Question: I want to extract exif data from jpg images. <URL> seemed like a good choice to simplify this chore, and so I installed it via NuGet.
I then tried to get started using the sample code from <URL>:
'''
using (ExifReader reader = new ExifReader(@"C: emp estImage.jpg"))
{
// Extract the tag data using the ExifTags enumeration
DateTime datePictureTaken;
if (reader.GetTagValue<DateTime>(ExifTags.DateTimeDigitized, out datePictureTaken))
{
// Do whatever is required with the extracted information
//System.Windows.MessageBox.Show(this, string.Format("The picture was taken on {0}",
// datePictureTaken), "Image information"); //, MessageBoxButtons.OK);
}
}
'''
but get an error:
> The best overloaded method match for 'ExifLib.ExifReader.ExifReader(System.IO.Stream)' has some invalid arguments
and
> Argument 1: cannot convert from 'string' to 'System.IO.Stream'
both on this line:
'''
using (ExifReader reader = new ExifReader(@"C: emp estImage.jpg"))
'''
Is this fixable, or is ExifLib not usable from a WPF / XAML app?
If ExifLib is a viable solution for a WPF / XAML app, what alternatives exist?
With this code, from Simon McKenzie's answer:
'''
private void btnLoadNewPhotoset_Click(object sender, RoutedEventArgs e)
{
using (var store = IsolatedStorageFile.GetUserStoreForApplication())
using (var stream = store.OpenFile("testImage.jpg", FileMode.Open))
using (var reader = new ExifReader(stream))
{
// ...
}
}
'''
I still get an error:
> The type or namespace name 'IsolatedStorage' does not exist in the namespace 'System.IO' (are you missing an assembly reference?)
This is a Windows Store (C#) app created in Visual Studio 2013. The project's properties shows that it targets Windows 8.1, and Configuration Manager shows configuration == debug, platform = x64)
My project's displayed References are:
'''
.NET for Windows Store apps
Bing.Maps.Xaml
ExifLib
Microsoft Visual C++ Runtime Package
Windows 8.1
'''
What am I missing?
When I look in Reference Manager at Assemblies.Framework, it says, "All of the Framework assembles are already referenced..." I assume mscorlib.dll is supposed to be one of these (it doesn't list them)?
I searched my hard drive for "mscorlib.dll" and I've got a million of them, all different sizes and dates. Which one should I try to add as a reference? I've got everything from one in C:\Program Files (x86)\Reference Assemblies\Microsoft\Framework.NETFramework4.5 dated 7/9/2012 with file size of 2,564,528 to one in C:\Program Files (x86)\Reference Assemblies\Microsoft\Framework.NETCore4.5.1 to...you name it.
Thinking "C:\Program Files (x86)\Reference Assemblies\Microsoft\Framework.NETCore4.5.1" seemed the best bet, I tried to reference it via the Browse button, but when I did, I got scolded with:

In the interests of full disclosure, in Reference Manager for Windows 8.1, it says, "The Windows 8.1. SDK is already referenced."
For Windows 8.1.Extensions, it shows me:
'''
Microsoft Visual C++ 2013 Runtime Package for Windows 12.0 (unchecked)
Microsoft Visual C++ 2013 Runtime Package 11.0 (checked)
'''
Since this seems to be the cause of one of the warnings, I reversed their checkedness (checked 2013,
unchecked the other).
I also checked:
'''
Behaviors SDK (XAML) 12.0
SQLite for Windows Runtime 3.8.6 (because I will eventually be using SQLite in this project)
'''
I just found this: "" <URL>.
I'm waiting for Simon's example, but I'm thinking it might be something like this:
'''
using Windows.Storage;
using ExifLib;
. . .
private async void btnOpenImgFiles_Click(object sender, RoutedEventArgs e)
{
FileOpenPicker openPicker = new FileOpenPicker();
openPicker.ViewMode = PickerViewMode.Thumbnail;
openPicker.SuggestedStartLocation = PickerLocationId.PicturesLibrary;
openPicker.FileTypeFilter.Add(".jpg");
openPicker.FileTypeFilter.Add(".jpeg");
openPicker.FileTypeFilter.Add(".png");
IReadOnlyList<StorageFile> files = await openPicker.PickMultipleFilesAsync();
for (int i = 0; i < files.Count; i++)
{
using (var randomAccessStream = await files[i].OpenAsync(FileAccessMode.Read))
using (var stream = randomAccessStream.AsStream())
using (var exfrdr = new ExifReader(stream))
{
// ...exfrdr
}
}
}
'''
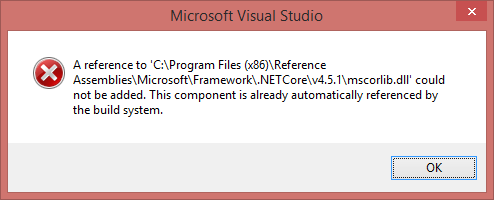
Answer: The string constructor is not available in Windows Phone/Windows Store apps because they aren't allowed direct filesystem access. You will instead need to pass in a stream containing your image. Here's an example using a 'FileOpenPicker'. Note the use of <URL> for use with an 'ExifReader'.
'''
using System;
using System.IO;
using Windows.Storage;
using Windows.Storage.Pickers;
// ...
var picker = new FileOpenPicker();
picker.FileTypeFilter.Add(".jpg");
var file = await picker.PickSingleFileAsync();
using (var randomAccessStream = await file.OpenAsync(FileAccessMode.Read))
{
using (var stream = randomAccessStream.AsStream())
{
using (var reader = new ExifReader(stream))
{
string model;
if (reader.GetTagValue(ExifTags.Model, out model))
{
var dialog = new MessageDialog(model, "Camera Model");
dialog.ShowAsync();
}
}
}
}
'''